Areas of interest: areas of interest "Zhangjiang Entrepreneurship Workshop Linqi"
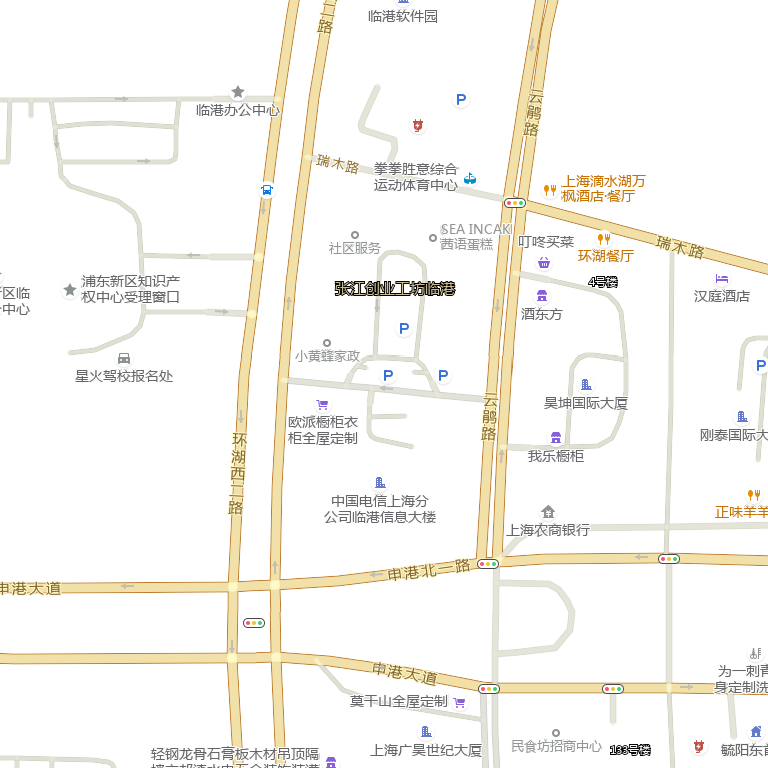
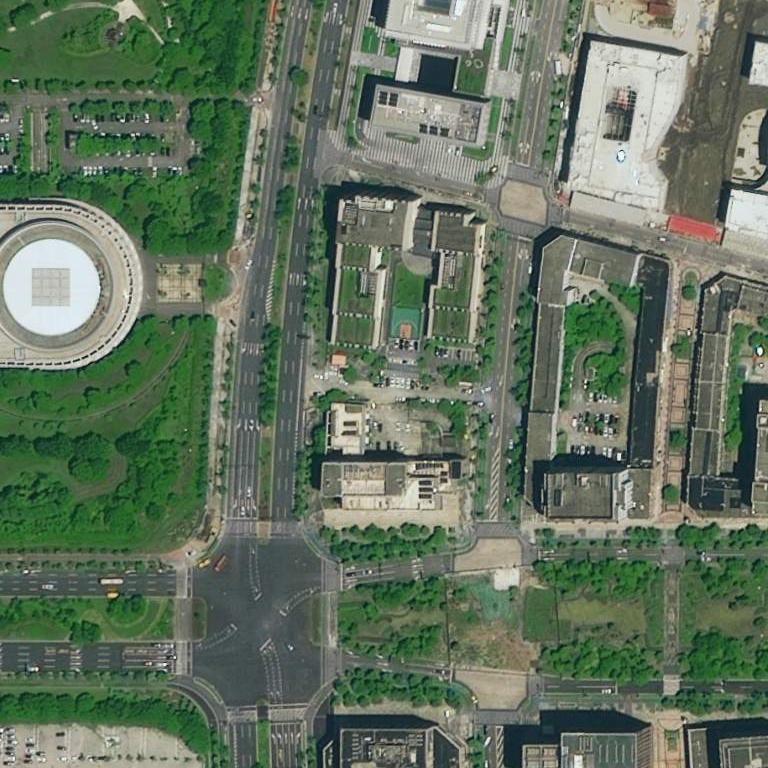